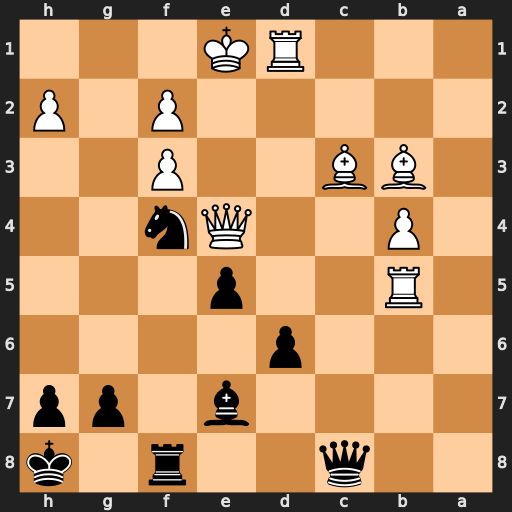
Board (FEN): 2q2r1k/4b1pp/3p4/1R2p3/1P2Qn2/1BB2P2/5P1P/3RK3
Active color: b
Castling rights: -
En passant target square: -
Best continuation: Qxc3+ Kf1 Qxb3